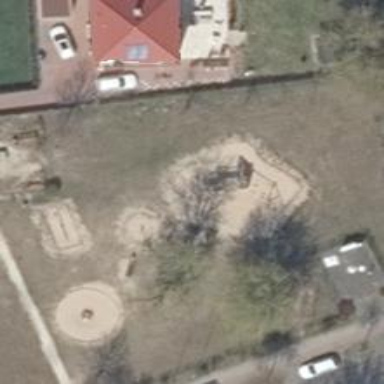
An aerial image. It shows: Playground structure.